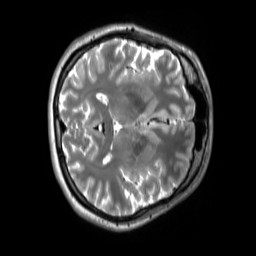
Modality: T2w
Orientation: axial
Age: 38
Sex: male
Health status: ill
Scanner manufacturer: siemens
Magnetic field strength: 3 T
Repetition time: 2.8 s
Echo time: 0.326 s